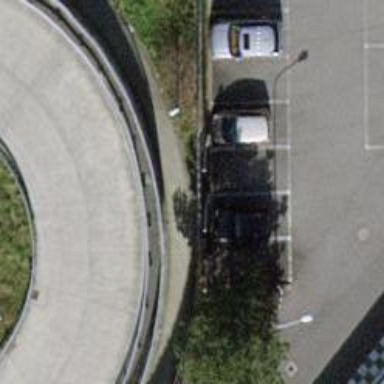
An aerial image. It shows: Asphalt sidewalk.